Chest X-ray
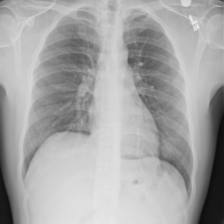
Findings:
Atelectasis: negative
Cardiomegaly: negative
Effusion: negative
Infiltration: negative
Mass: negative
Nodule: negative
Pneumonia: negative
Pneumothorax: negative
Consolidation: negative
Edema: negative
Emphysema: negative
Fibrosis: negative
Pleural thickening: negative
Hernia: negative